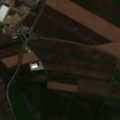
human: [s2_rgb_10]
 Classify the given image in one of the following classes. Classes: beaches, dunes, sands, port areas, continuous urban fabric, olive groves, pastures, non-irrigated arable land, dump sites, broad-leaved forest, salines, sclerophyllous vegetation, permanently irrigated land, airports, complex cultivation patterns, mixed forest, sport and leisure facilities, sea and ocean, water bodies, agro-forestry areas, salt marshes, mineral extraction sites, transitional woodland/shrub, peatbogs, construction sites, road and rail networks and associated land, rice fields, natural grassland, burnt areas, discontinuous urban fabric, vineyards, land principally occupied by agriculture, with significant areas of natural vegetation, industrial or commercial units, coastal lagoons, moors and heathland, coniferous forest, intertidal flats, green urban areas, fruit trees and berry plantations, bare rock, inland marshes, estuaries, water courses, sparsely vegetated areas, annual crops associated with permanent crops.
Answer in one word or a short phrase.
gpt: industrial or commercial units, non-irrigated arable land